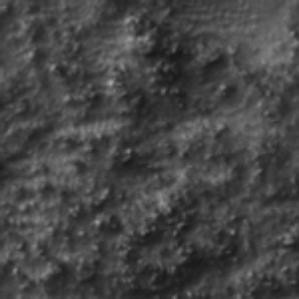
Label: frost